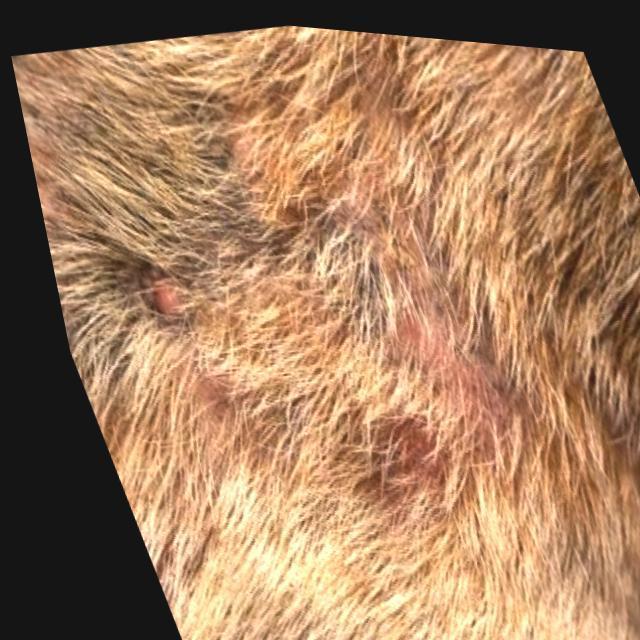
Canine hypersensitivity reaction — allergic skin response with urticaria, erythema, pruritus, and angioedema. May be food, environmental, or flea allergy related.